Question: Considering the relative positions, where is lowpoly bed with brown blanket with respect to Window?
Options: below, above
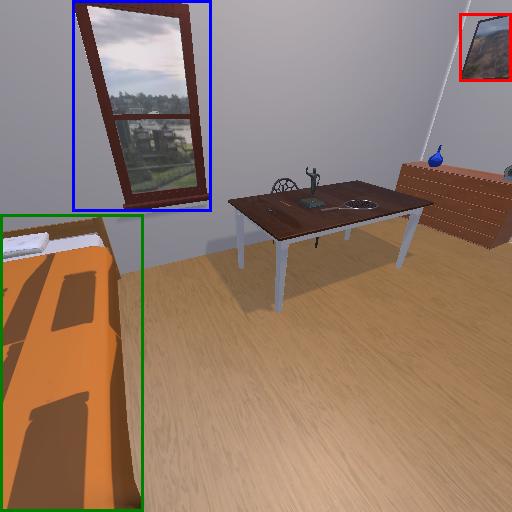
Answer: below